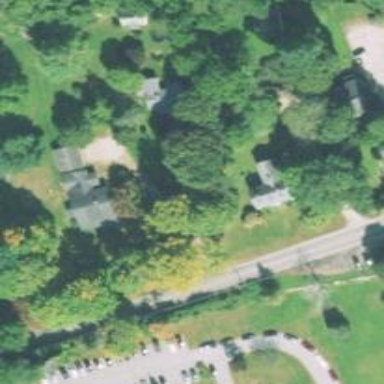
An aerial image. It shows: Residential driveway designated as service road.